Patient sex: M
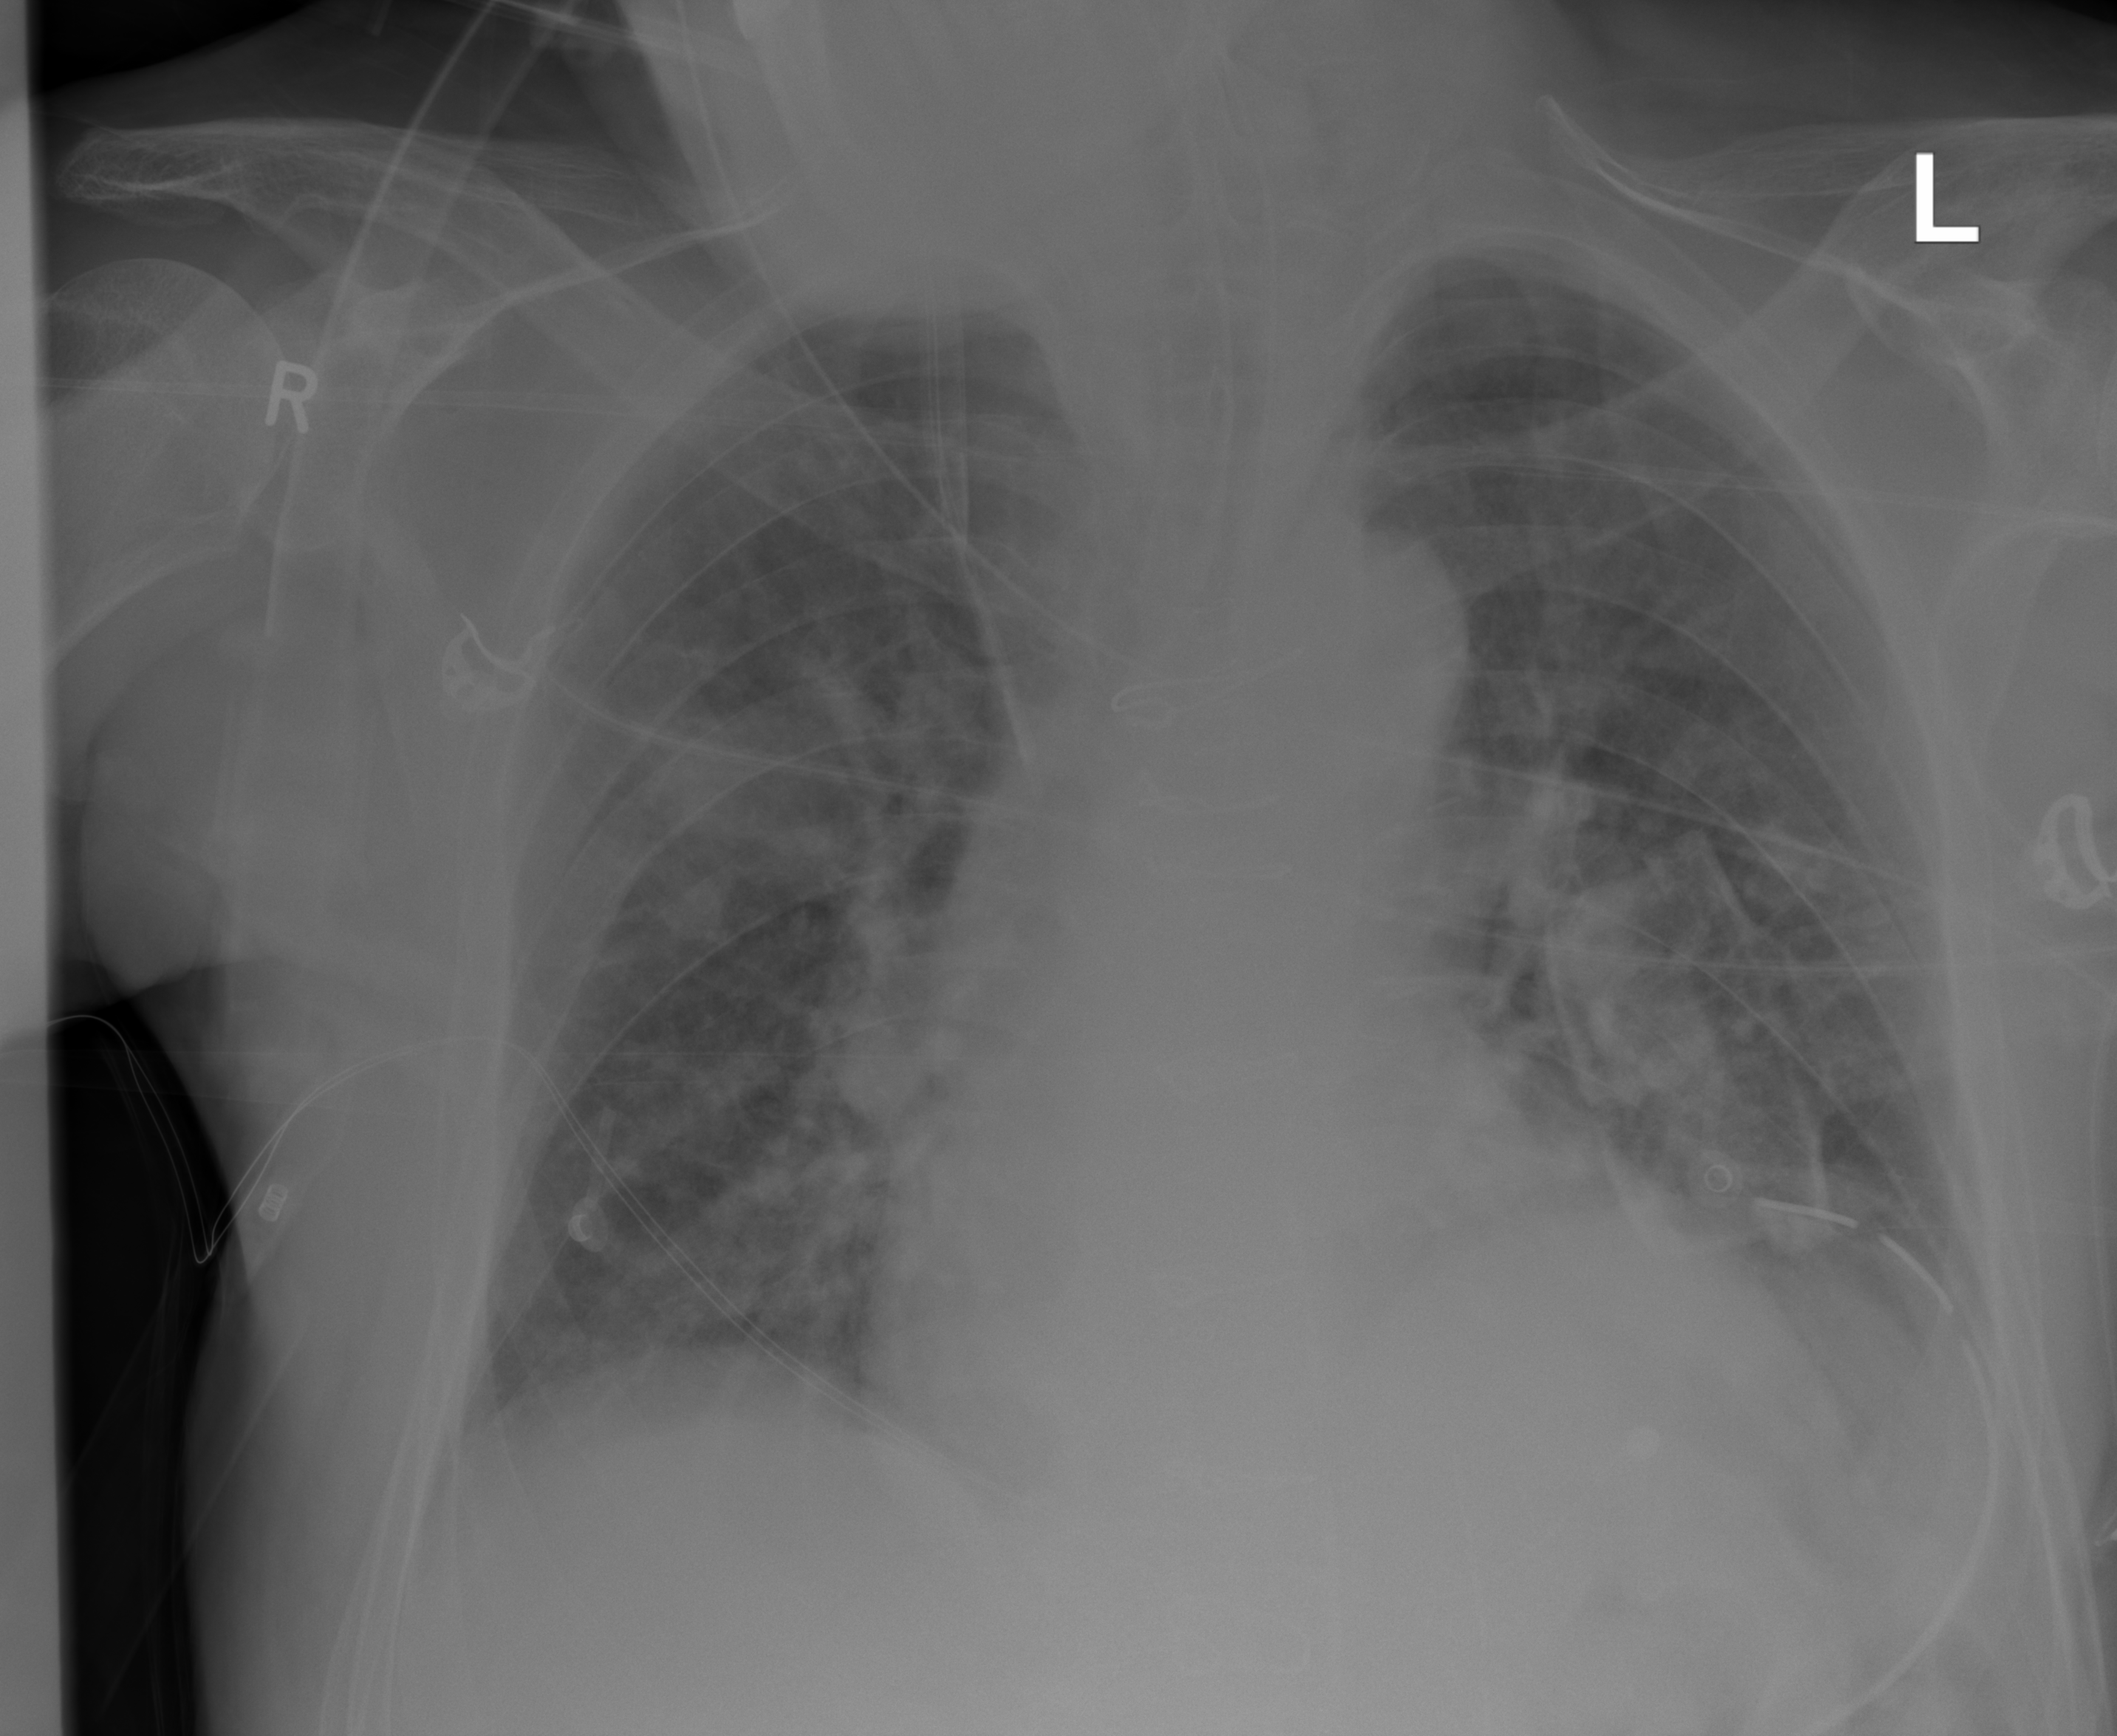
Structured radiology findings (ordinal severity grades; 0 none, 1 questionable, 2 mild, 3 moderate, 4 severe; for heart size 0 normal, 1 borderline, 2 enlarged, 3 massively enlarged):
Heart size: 2
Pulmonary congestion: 3
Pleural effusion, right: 2
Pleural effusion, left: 2
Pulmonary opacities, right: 2
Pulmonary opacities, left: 0
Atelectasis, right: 2
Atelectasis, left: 2